Question: If I get records from my SQLite database's master table like this:
'''
$database = new PDO('sqlite:test.sqlite');
$sql = "SELECT * FROM sqlite_master";
$records = $database-> query($sql);
'''
then it gives me double the amount of fields in each record, both indexed and associative:
'''
type:[table]
0:[table]
name:[site_comments]
1:[site_comments]
tbl_name:[site_comments]
2:[site_comments]
rootpage:[3]
3:[3]
sql:[CREATE*TABLE*site_comments(author*varchar(50),*comment*varchar(255))]
4:[CREATE*TABLE*site_comments(author*varchar(50),*comment*varchar(255))]
'''
I remember using the PDO object many years ago and there were 'fetchAll()' et al. methods which was how you determined if you wanted both associative or indexed fields, or one or the other, etc. But this seems to be a new/different version of PDO (PHP installed with the newest version of XAMPP):

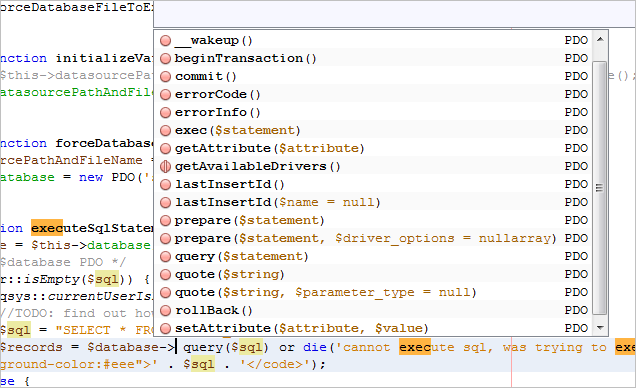
Answer: <URL> on the result. Note you set the fetch mode on the result after running 'PDO::query', not on the PDO object before running the query.